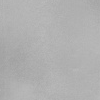
Atmospheric dust classification: dusty